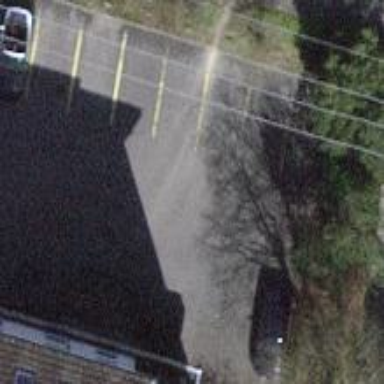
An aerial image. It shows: Parking area with surface.